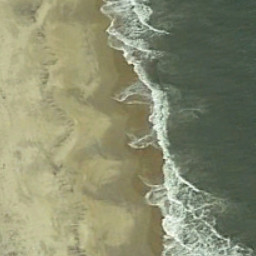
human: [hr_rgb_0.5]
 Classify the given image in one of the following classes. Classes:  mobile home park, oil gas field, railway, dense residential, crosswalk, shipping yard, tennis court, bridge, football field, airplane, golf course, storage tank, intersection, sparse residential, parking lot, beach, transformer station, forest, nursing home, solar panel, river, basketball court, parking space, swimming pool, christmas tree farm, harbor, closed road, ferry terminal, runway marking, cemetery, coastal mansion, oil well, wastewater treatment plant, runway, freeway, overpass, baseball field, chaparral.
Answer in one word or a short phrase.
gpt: beach